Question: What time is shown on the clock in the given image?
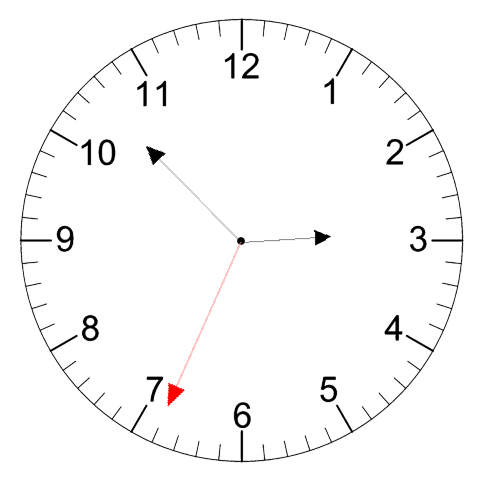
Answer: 02:52:34